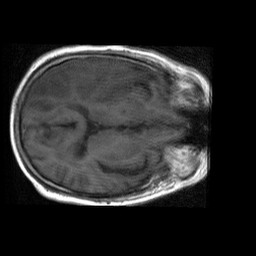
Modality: T1w
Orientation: axial
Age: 76
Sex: male
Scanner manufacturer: philips
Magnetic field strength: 1.5 T
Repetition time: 0.375 s
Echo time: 0.011 s